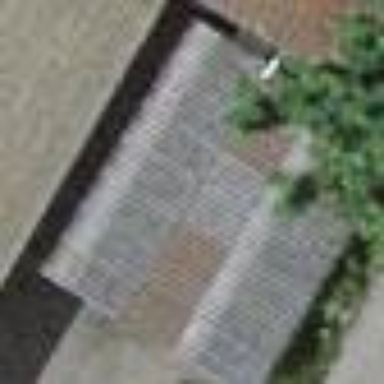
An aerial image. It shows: Garage.